Interaction volume radius: 5 \u00c5
Interaction volume height: 40 \u00c5
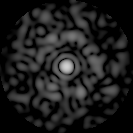
Disorder parameter: 0.84